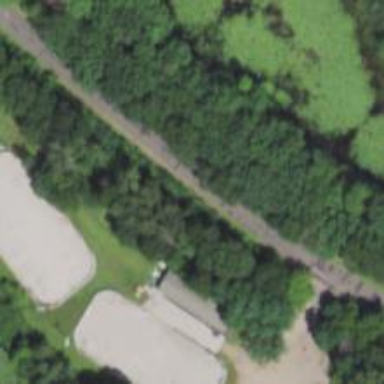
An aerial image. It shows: Abandoned railway path.